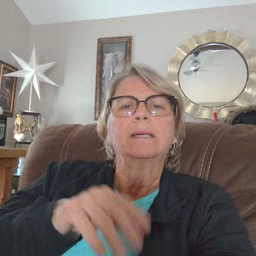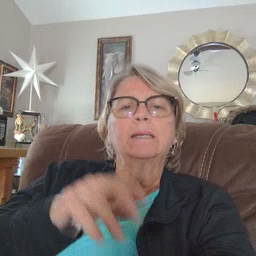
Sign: tree